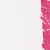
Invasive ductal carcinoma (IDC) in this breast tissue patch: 0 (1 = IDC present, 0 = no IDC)